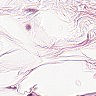
Metastatic tissue present: no